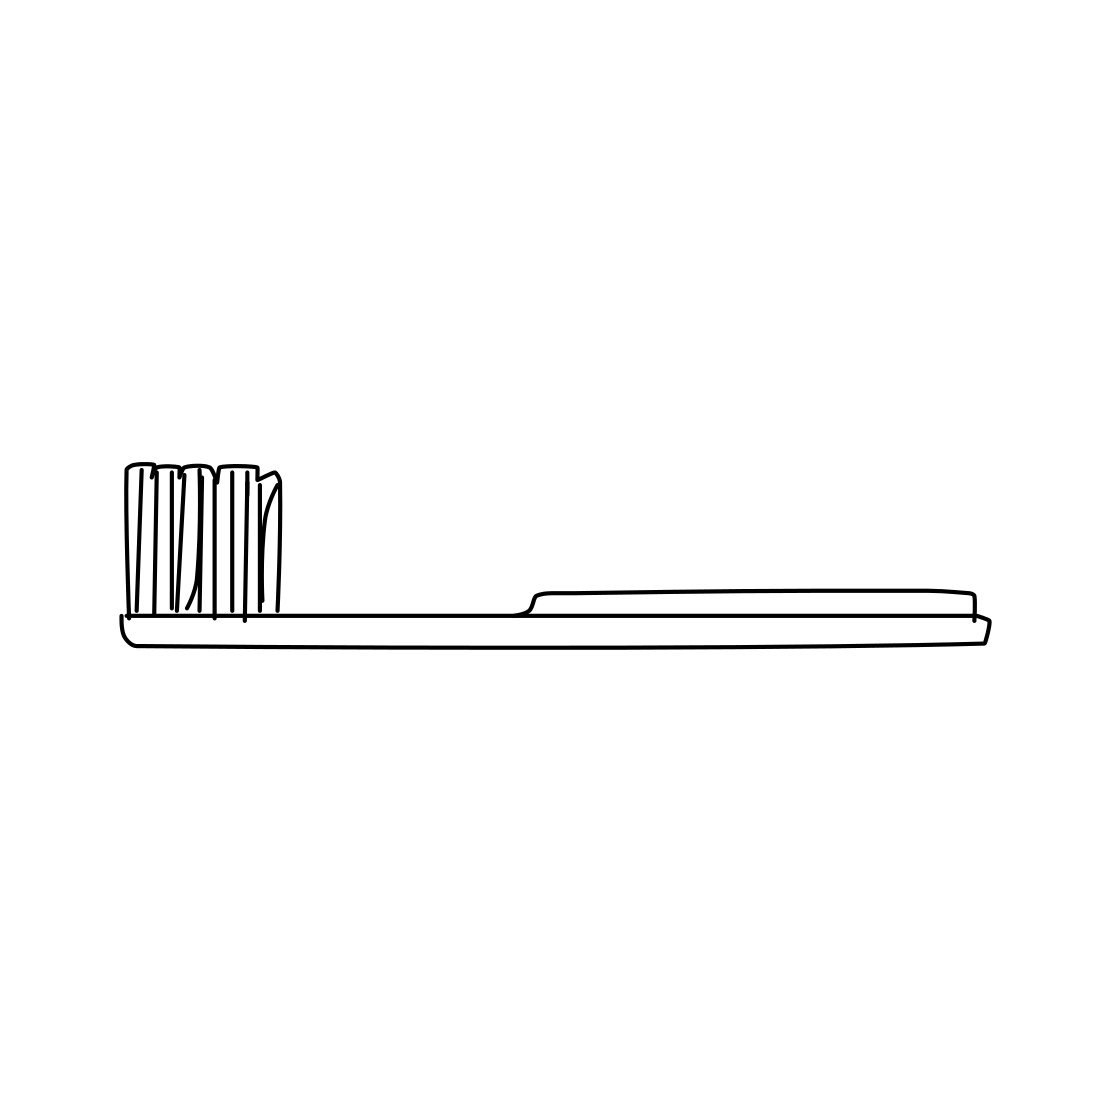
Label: toothbrush